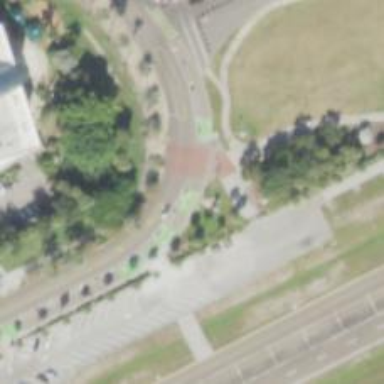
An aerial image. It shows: Marked asphalt cycleway with crossing.